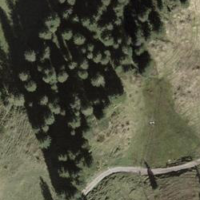
EUNIS habitat code: 44
Species observed at this site:
Rhododendron ferrugineum